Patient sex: M
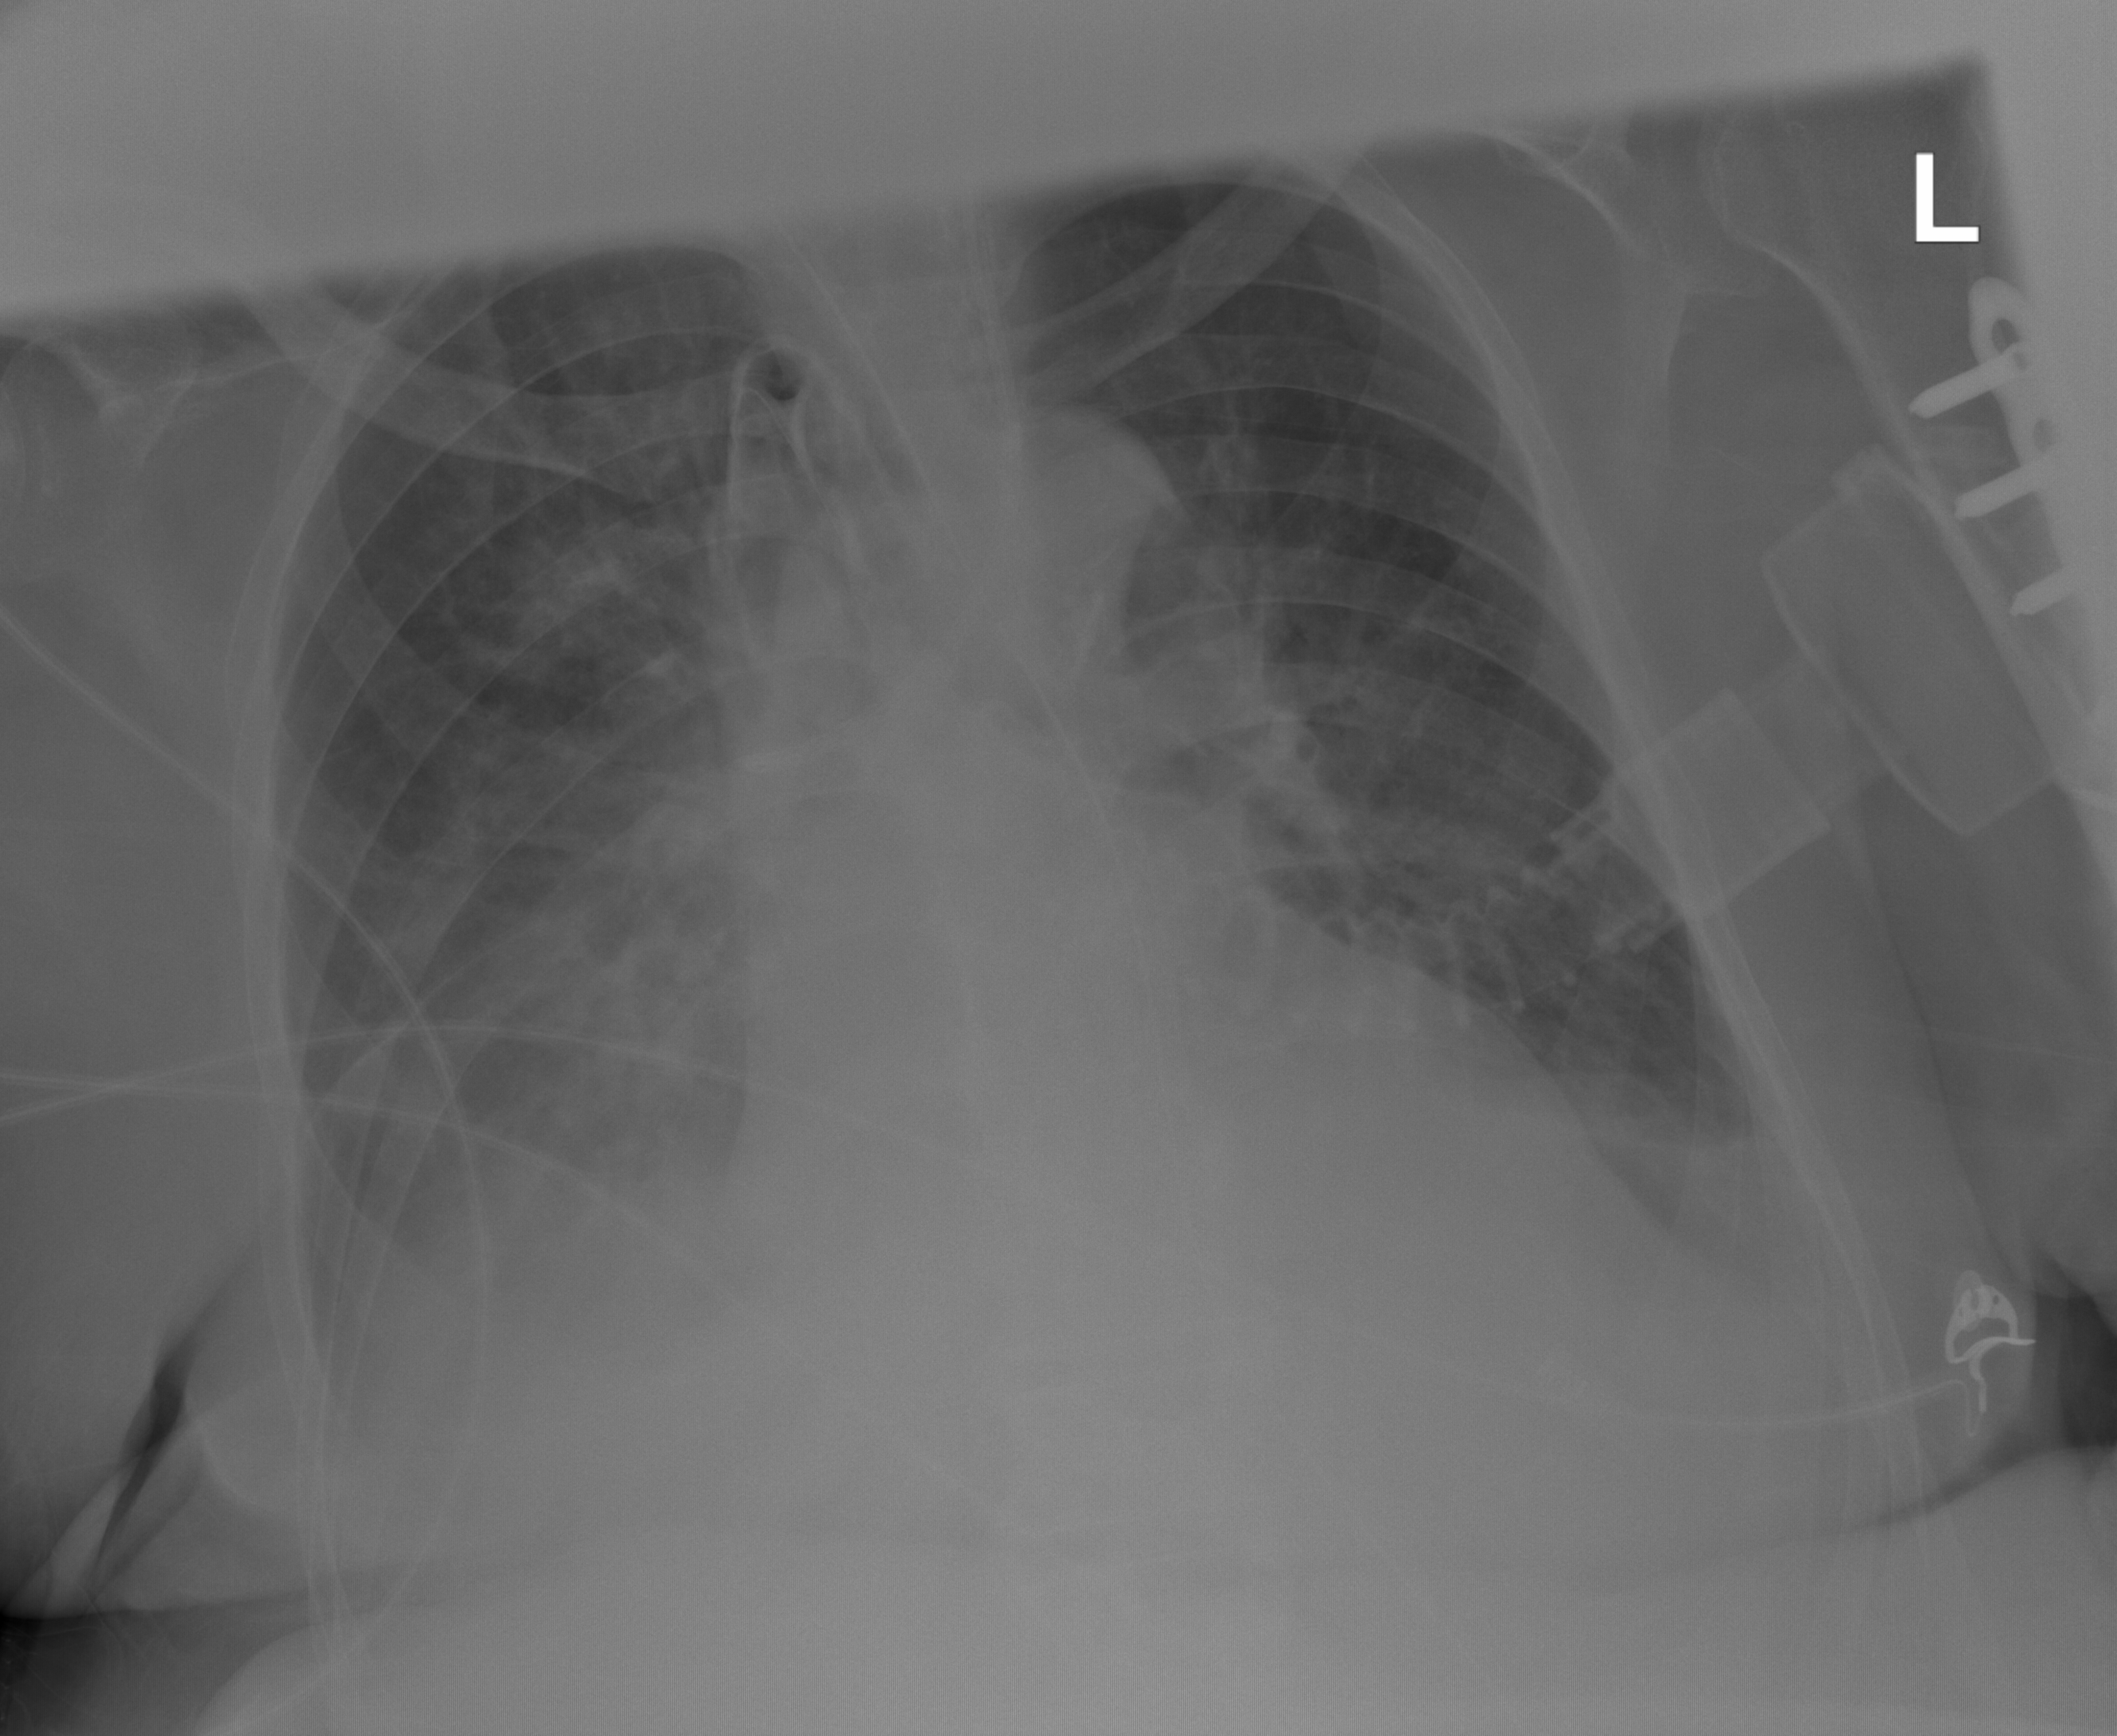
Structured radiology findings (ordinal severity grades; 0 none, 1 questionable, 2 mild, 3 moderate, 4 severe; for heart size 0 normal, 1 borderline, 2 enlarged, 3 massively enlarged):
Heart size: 2
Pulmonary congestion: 2
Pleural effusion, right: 2
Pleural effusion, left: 2
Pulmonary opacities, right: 2
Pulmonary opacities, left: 0
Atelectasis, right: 2
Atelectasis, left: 2